A bearing vibration time series has been folded into this square grayscale image, one row per segment of consecutive samples. Classify the bearing condition as one of: normal, inner_race, outer_race, ball.
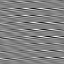
Answer: outer_race